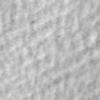
Label: no_change